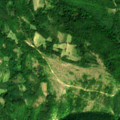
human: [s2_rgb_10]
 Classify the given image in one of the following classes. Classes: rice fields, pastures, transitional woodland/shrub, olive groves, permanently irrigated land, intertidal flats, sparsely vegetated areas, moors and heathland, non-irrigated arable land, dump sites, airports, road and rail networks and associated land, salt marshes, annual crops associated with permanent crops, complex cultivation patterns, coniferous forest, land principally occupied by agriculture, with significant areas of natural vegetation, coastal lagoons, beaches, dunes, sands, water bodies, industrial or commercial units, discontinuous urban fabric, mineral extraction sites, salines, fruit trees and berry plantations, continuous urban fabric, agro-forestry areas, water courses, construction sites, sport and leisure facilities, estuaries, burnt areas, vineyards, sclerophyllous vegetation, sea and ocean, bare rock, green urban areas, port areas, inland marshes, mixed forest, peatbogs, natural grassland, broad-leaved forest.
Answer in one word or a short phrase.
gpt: pastures, land principally occupied by agriculture, with significant areas of natural vegetation, broad-leaved forest, coniferous forest, natural grassland, transitional woodland/shrub